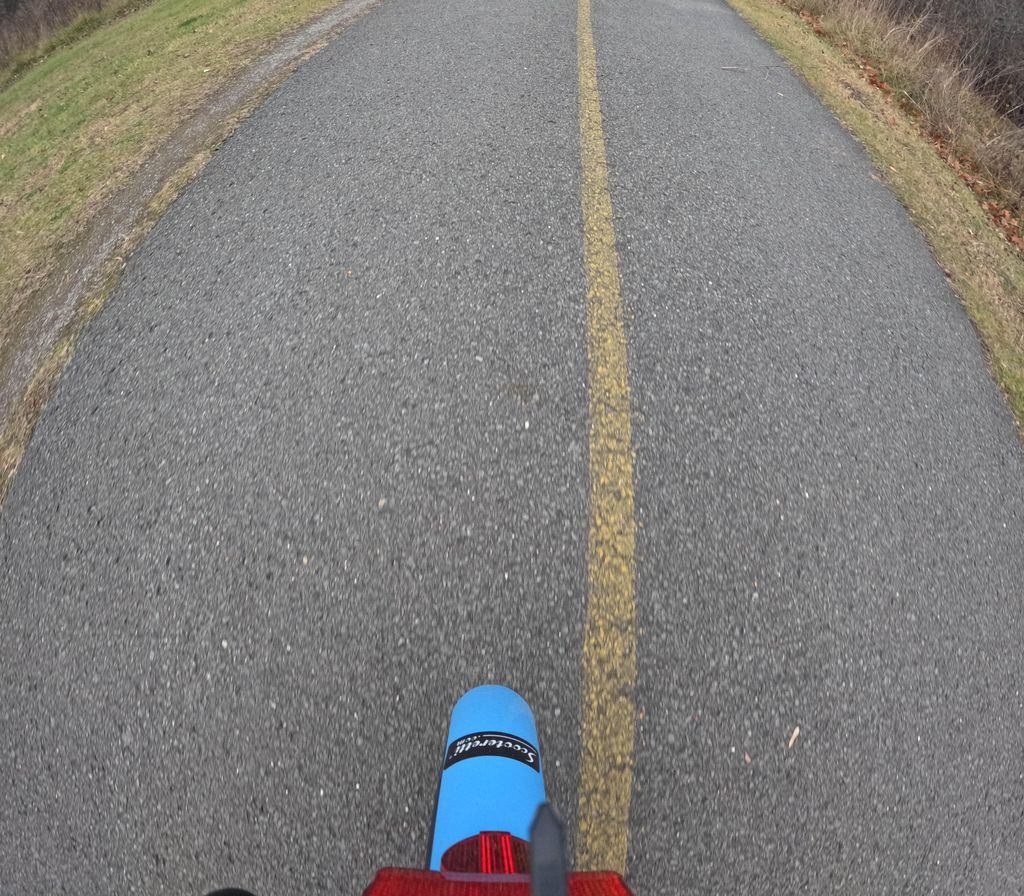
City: ottawa-gatineau